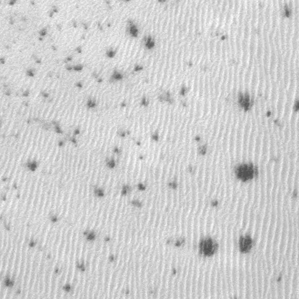
Label: frost